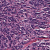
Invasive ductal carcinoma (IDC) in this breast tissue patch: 1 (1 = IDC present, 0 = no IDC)